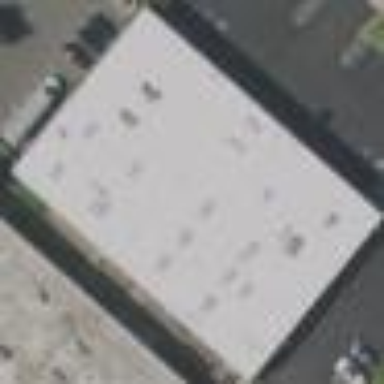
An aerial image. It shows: Commercial building.